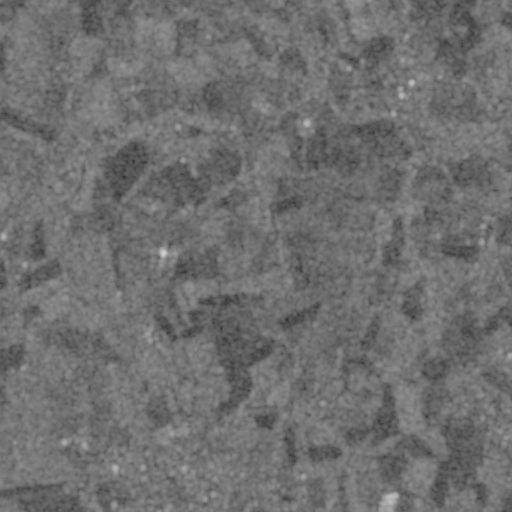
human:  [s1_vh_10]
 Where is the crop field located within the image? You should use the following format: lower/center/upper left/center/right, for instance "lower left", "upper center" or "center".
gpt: The crop field is located in the left of the image.
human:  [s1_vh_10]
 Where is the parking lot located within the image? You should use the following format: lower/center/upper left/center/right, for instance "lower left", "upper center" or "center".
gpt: The parking lot is located in the lower center of the image.
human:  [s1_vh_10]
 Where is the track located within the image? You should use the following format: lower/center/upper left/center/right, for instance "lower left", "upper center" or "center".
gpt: There is no track in the image.

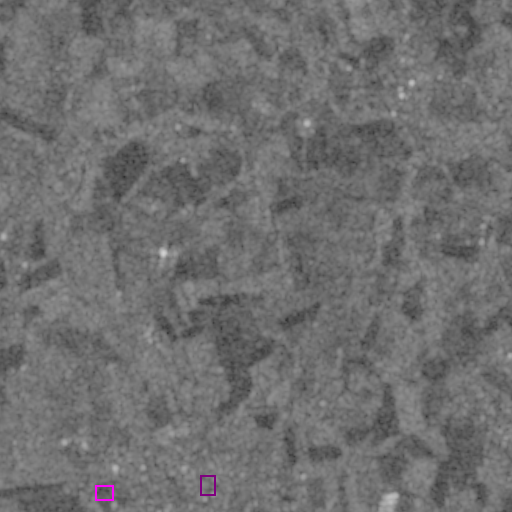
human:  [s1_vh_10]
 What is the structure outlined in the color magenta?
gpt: The structure outlined in magenta is a park.
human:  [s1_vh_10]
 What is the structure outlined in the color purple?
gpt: The structure outlined in purple is a parking lot.
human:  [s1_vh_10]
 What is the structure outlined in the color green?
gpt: There is no green outline.